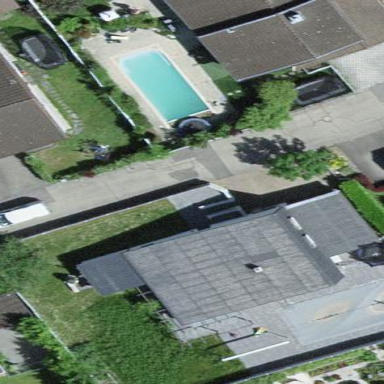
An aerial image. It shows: Simple and straightforward house.